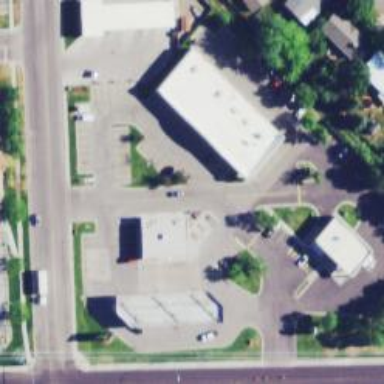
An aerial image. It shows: Convenience shop.